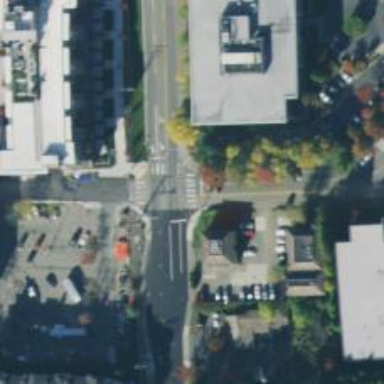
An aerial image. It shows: Crossing on the road.